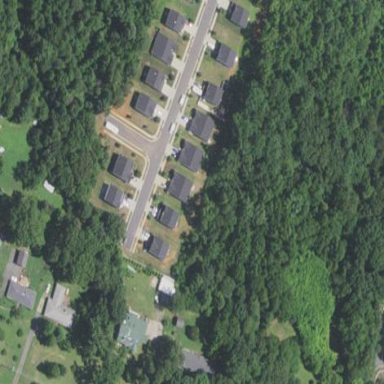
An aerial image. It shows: Single-family residential area.